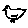
Label: bird